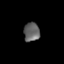
Tissue: lung
Cell type: Endothelial cells
Senescence score: 0.5427
Nuclear area (px): 297
Mean DAPI intensity: 99.138